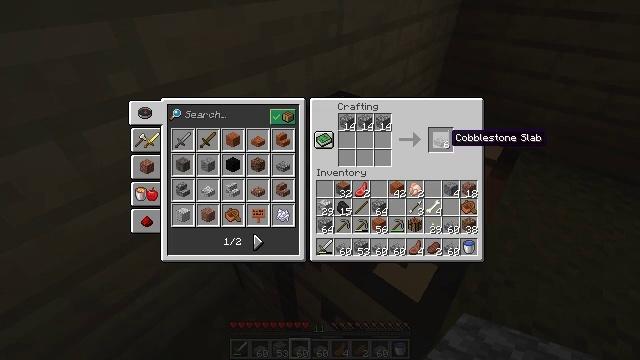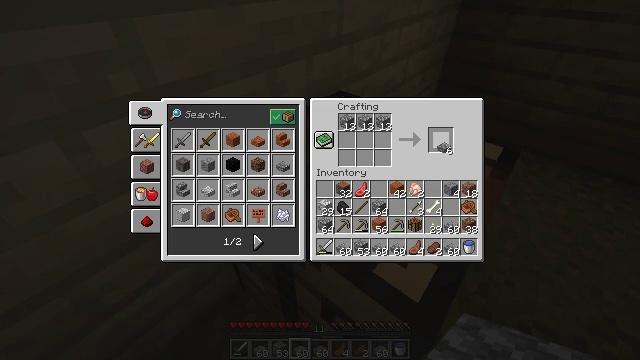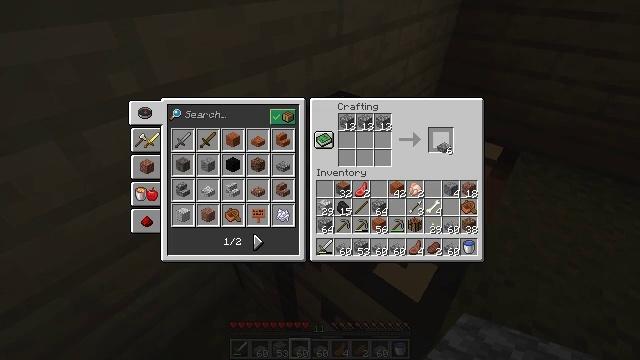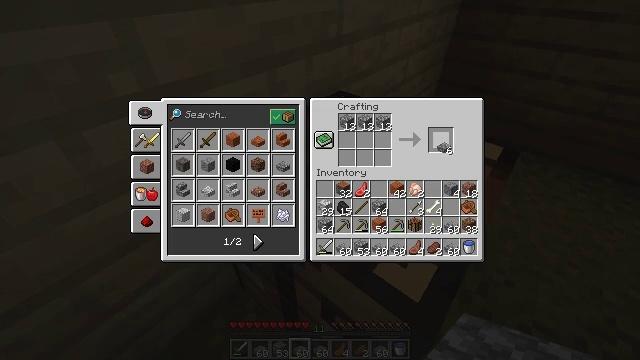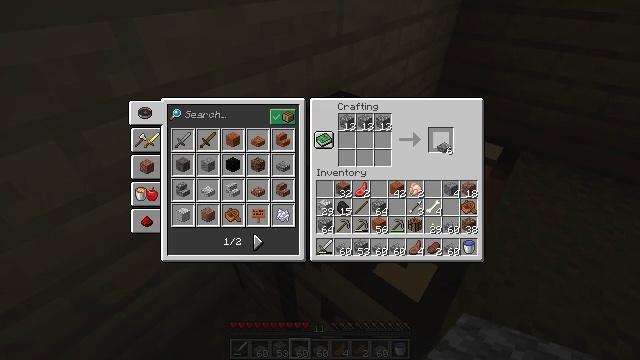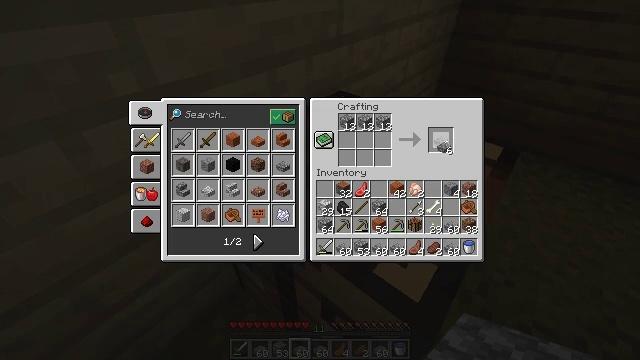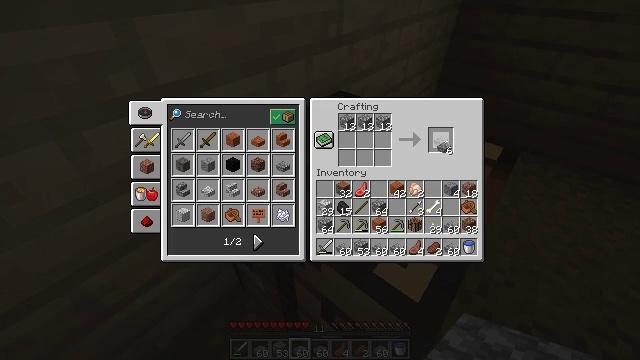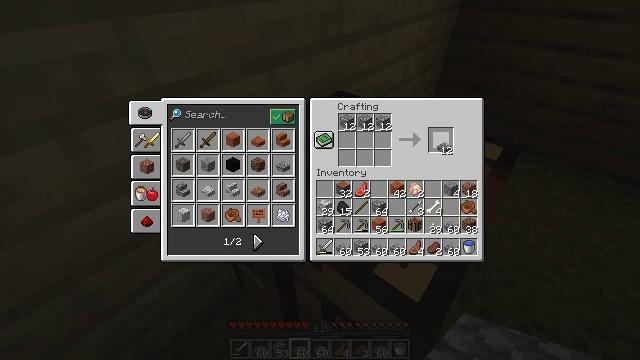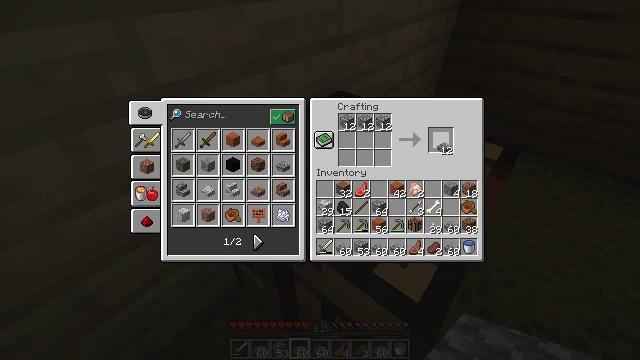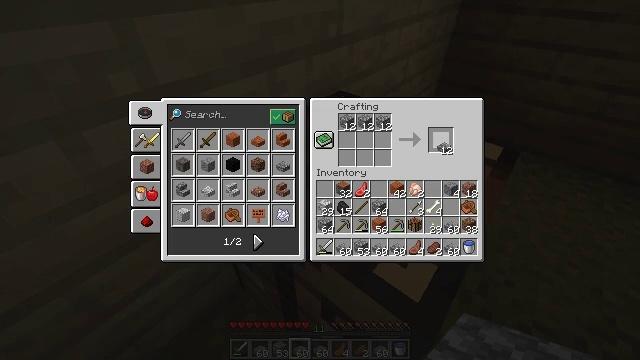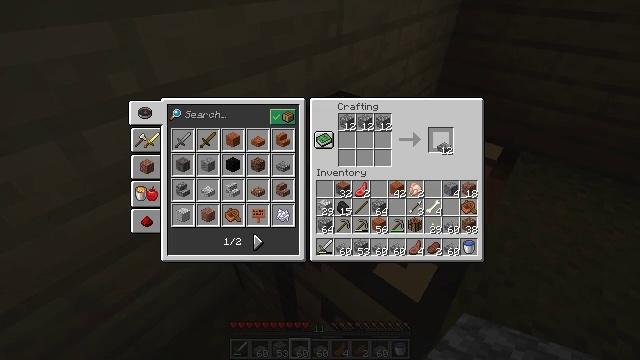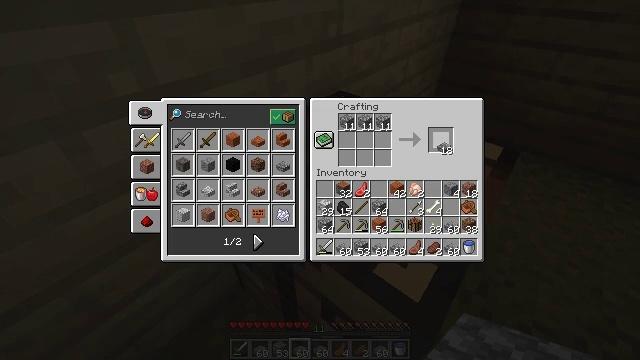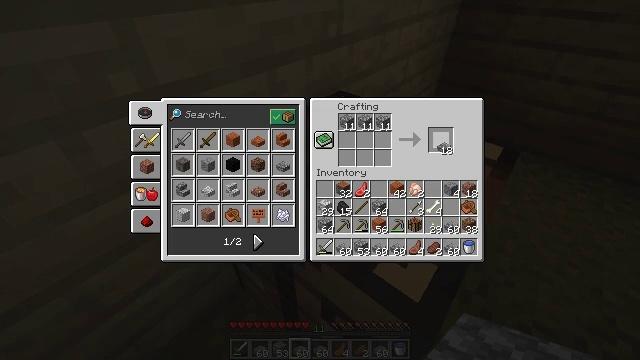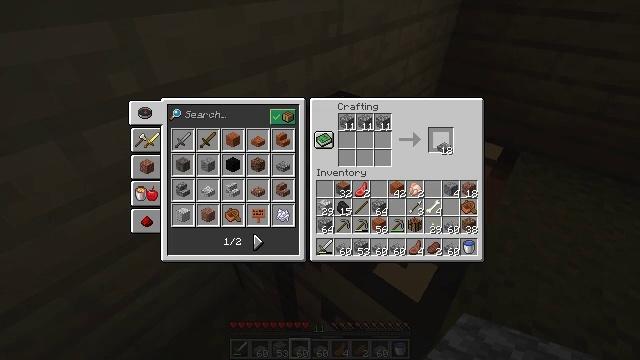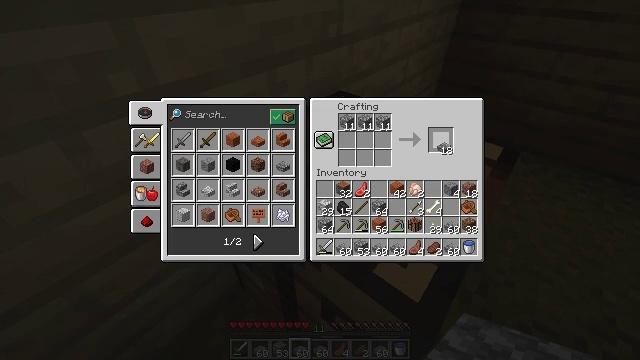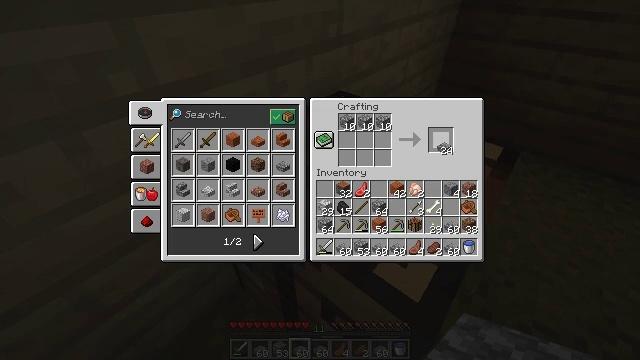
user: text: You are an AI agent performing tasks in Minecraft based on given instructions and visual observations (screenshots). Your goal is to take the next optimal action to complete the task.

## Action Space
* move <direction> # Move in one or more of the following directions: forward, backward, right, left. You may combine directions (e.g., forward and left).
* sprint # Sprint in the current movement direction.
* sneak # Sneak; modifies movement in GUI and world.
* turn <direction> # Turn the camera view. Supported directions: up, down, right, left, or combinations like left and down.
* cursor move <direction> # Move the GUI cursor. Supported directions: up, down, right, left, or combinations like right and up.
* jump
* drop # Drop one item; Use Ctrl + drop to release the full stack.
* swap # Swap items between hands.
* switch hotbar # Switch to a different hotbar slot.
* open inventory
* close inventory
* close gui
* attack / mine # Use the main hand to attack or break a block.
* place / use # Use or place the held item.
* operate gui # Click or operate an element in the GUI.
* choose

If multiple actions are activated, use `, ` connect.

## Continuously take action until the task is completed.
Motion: motion action
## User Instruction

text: Open the crafting table to craft a cobblestone slab.
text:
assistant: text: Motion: operate gui
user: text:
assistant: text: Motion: operate gui
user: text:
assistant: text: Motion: operate gui
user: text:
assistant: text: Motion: no_op
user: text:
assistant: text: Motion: operate gui
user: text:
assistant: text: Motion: operate gui
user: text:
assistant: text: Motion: no_op
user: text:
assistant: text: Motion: no_op
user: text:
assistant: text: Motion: operate gui
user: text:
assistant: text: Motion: operate gui
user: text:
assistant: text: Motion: no_op
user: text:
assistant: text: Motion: operate gui
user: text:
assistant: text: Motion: operate gui
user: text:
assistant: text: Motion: operate gui
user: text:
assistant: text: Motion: no_op
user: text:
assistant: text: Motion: operate gui
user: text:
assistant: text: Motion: operate gui
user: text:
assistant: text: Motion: no_op
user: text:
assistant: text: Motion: no_op
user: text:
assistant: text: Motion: operate gui
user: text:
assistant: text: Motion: operate gui
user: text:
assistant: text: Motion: operate gui
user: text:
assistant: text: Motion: no_op
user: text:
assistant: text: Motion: no_op
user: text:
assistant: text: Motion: no_op
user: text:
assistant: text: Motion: no_op
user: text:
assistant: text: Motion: no_op
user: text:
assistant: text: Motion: no_op
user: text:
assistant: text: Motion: no_op
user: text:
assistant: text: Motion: operate gui